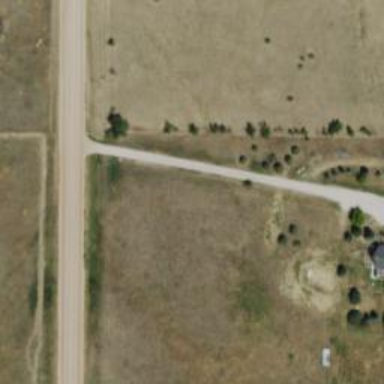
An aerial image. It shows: Driveway leading to service road.